Field crop: tomato
Growth stage: 1
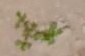
Species: portulaca